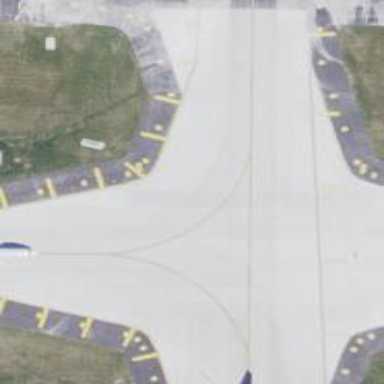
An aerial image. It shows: View of taxiway at the airport.